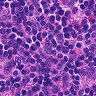
Metastatic tissue present: no